Field crop: maize
Growth stage: 2
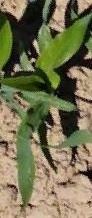
Species: maize